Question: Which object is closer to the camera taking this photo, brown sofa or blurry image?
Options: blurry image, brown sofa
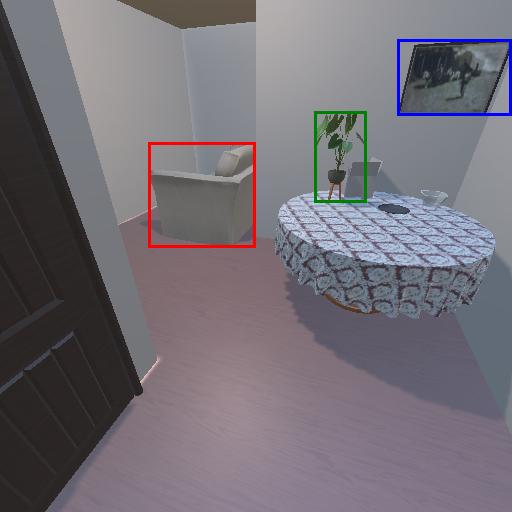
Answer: blurry image